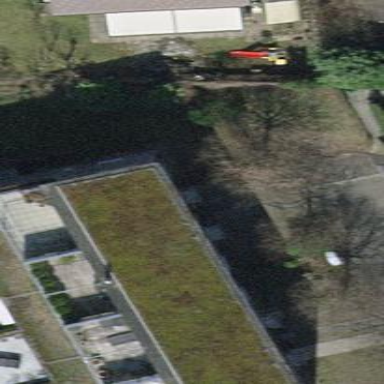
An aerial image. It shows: Terrace building.